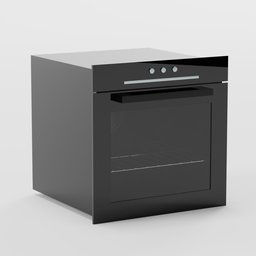
Label: appliances